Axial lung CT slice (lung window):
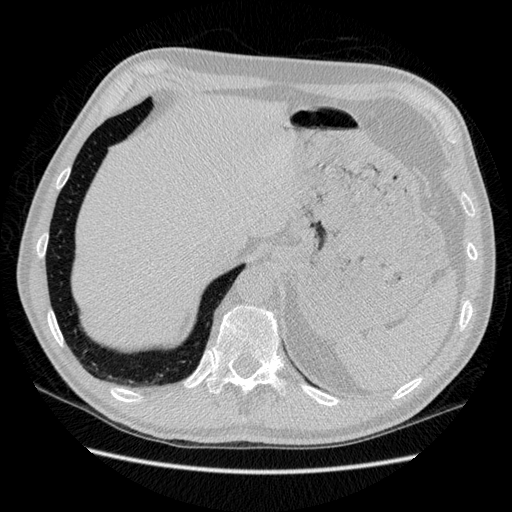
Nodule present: no